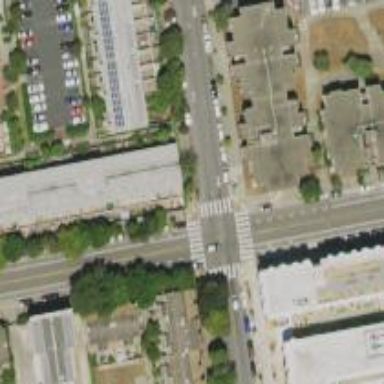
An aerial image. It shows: Marked road crossing.